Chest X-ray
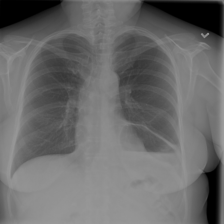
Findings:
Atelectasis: negative
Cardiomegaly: negative
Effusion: negative
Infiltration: negative
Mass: negative
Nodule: negative
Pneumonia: negative
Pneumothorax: negative
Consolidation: negative
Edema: negative
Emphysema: negative
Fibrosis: negative
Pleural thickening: negative
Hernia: negative